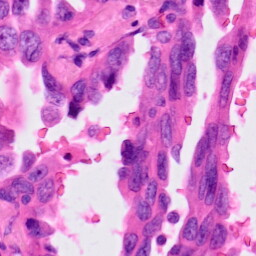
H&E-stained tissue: Lung